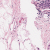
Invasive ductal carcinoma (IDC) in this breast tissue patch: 1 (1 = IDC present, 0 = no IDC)